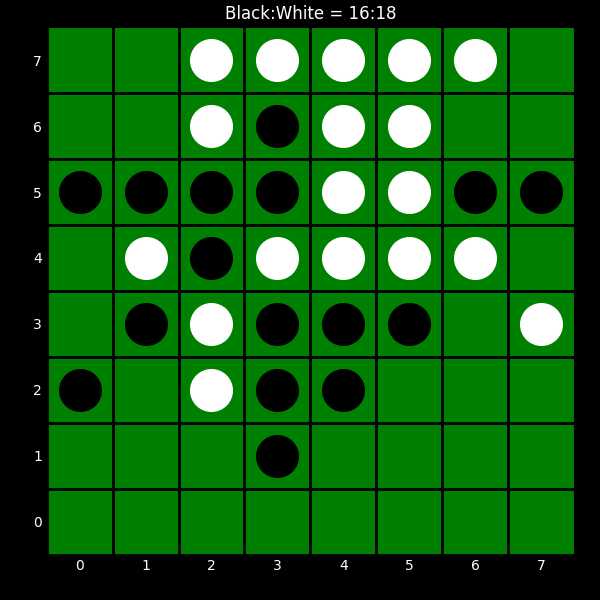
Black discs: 16
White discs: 18